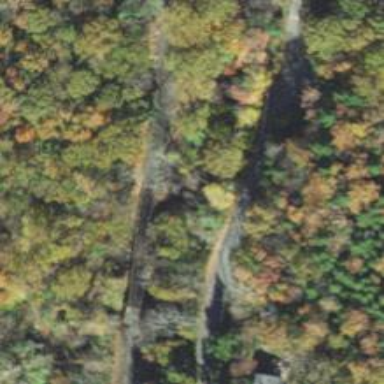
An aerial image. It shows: Bridge over railway line.